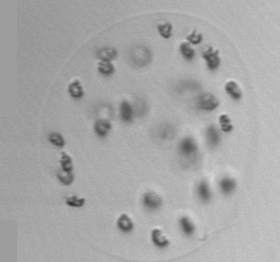
Label: Phaeocystis